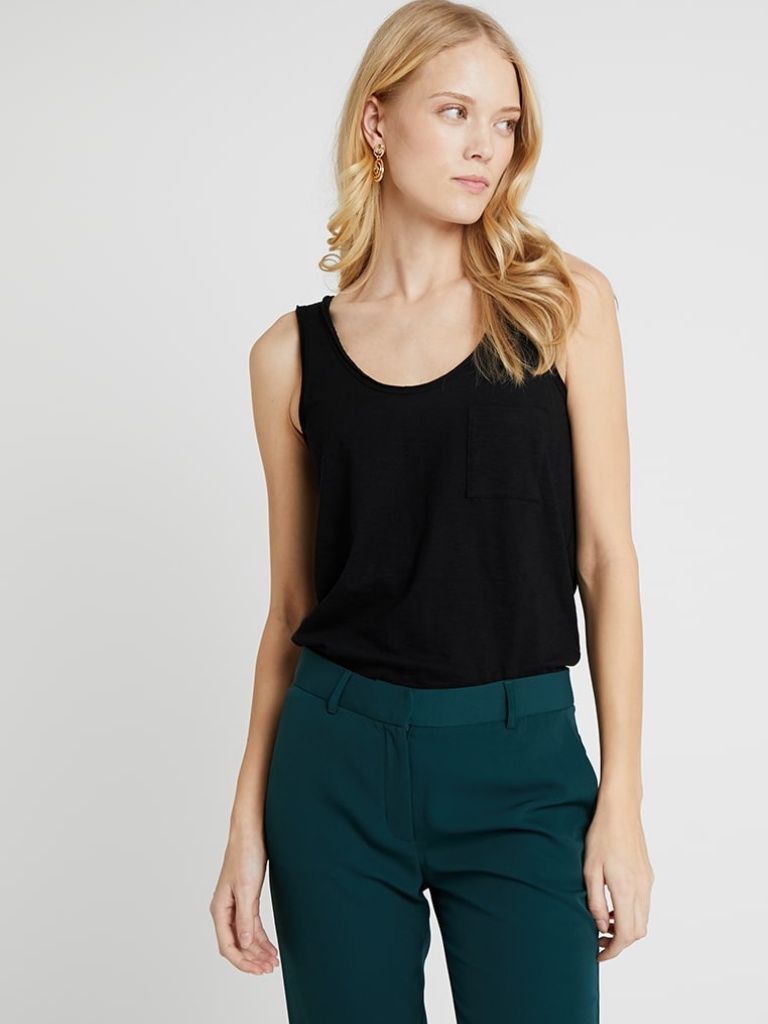
cotton relaxed sleeveless hip length Fully Tucked in scoop tank